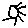
Label: sun